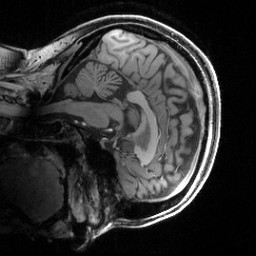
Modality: T1w
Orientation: sagittal
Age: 24
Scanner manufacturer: siemens
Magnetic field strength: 3 T
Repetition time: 2.5 s
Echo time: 0.00444 s